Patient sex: F
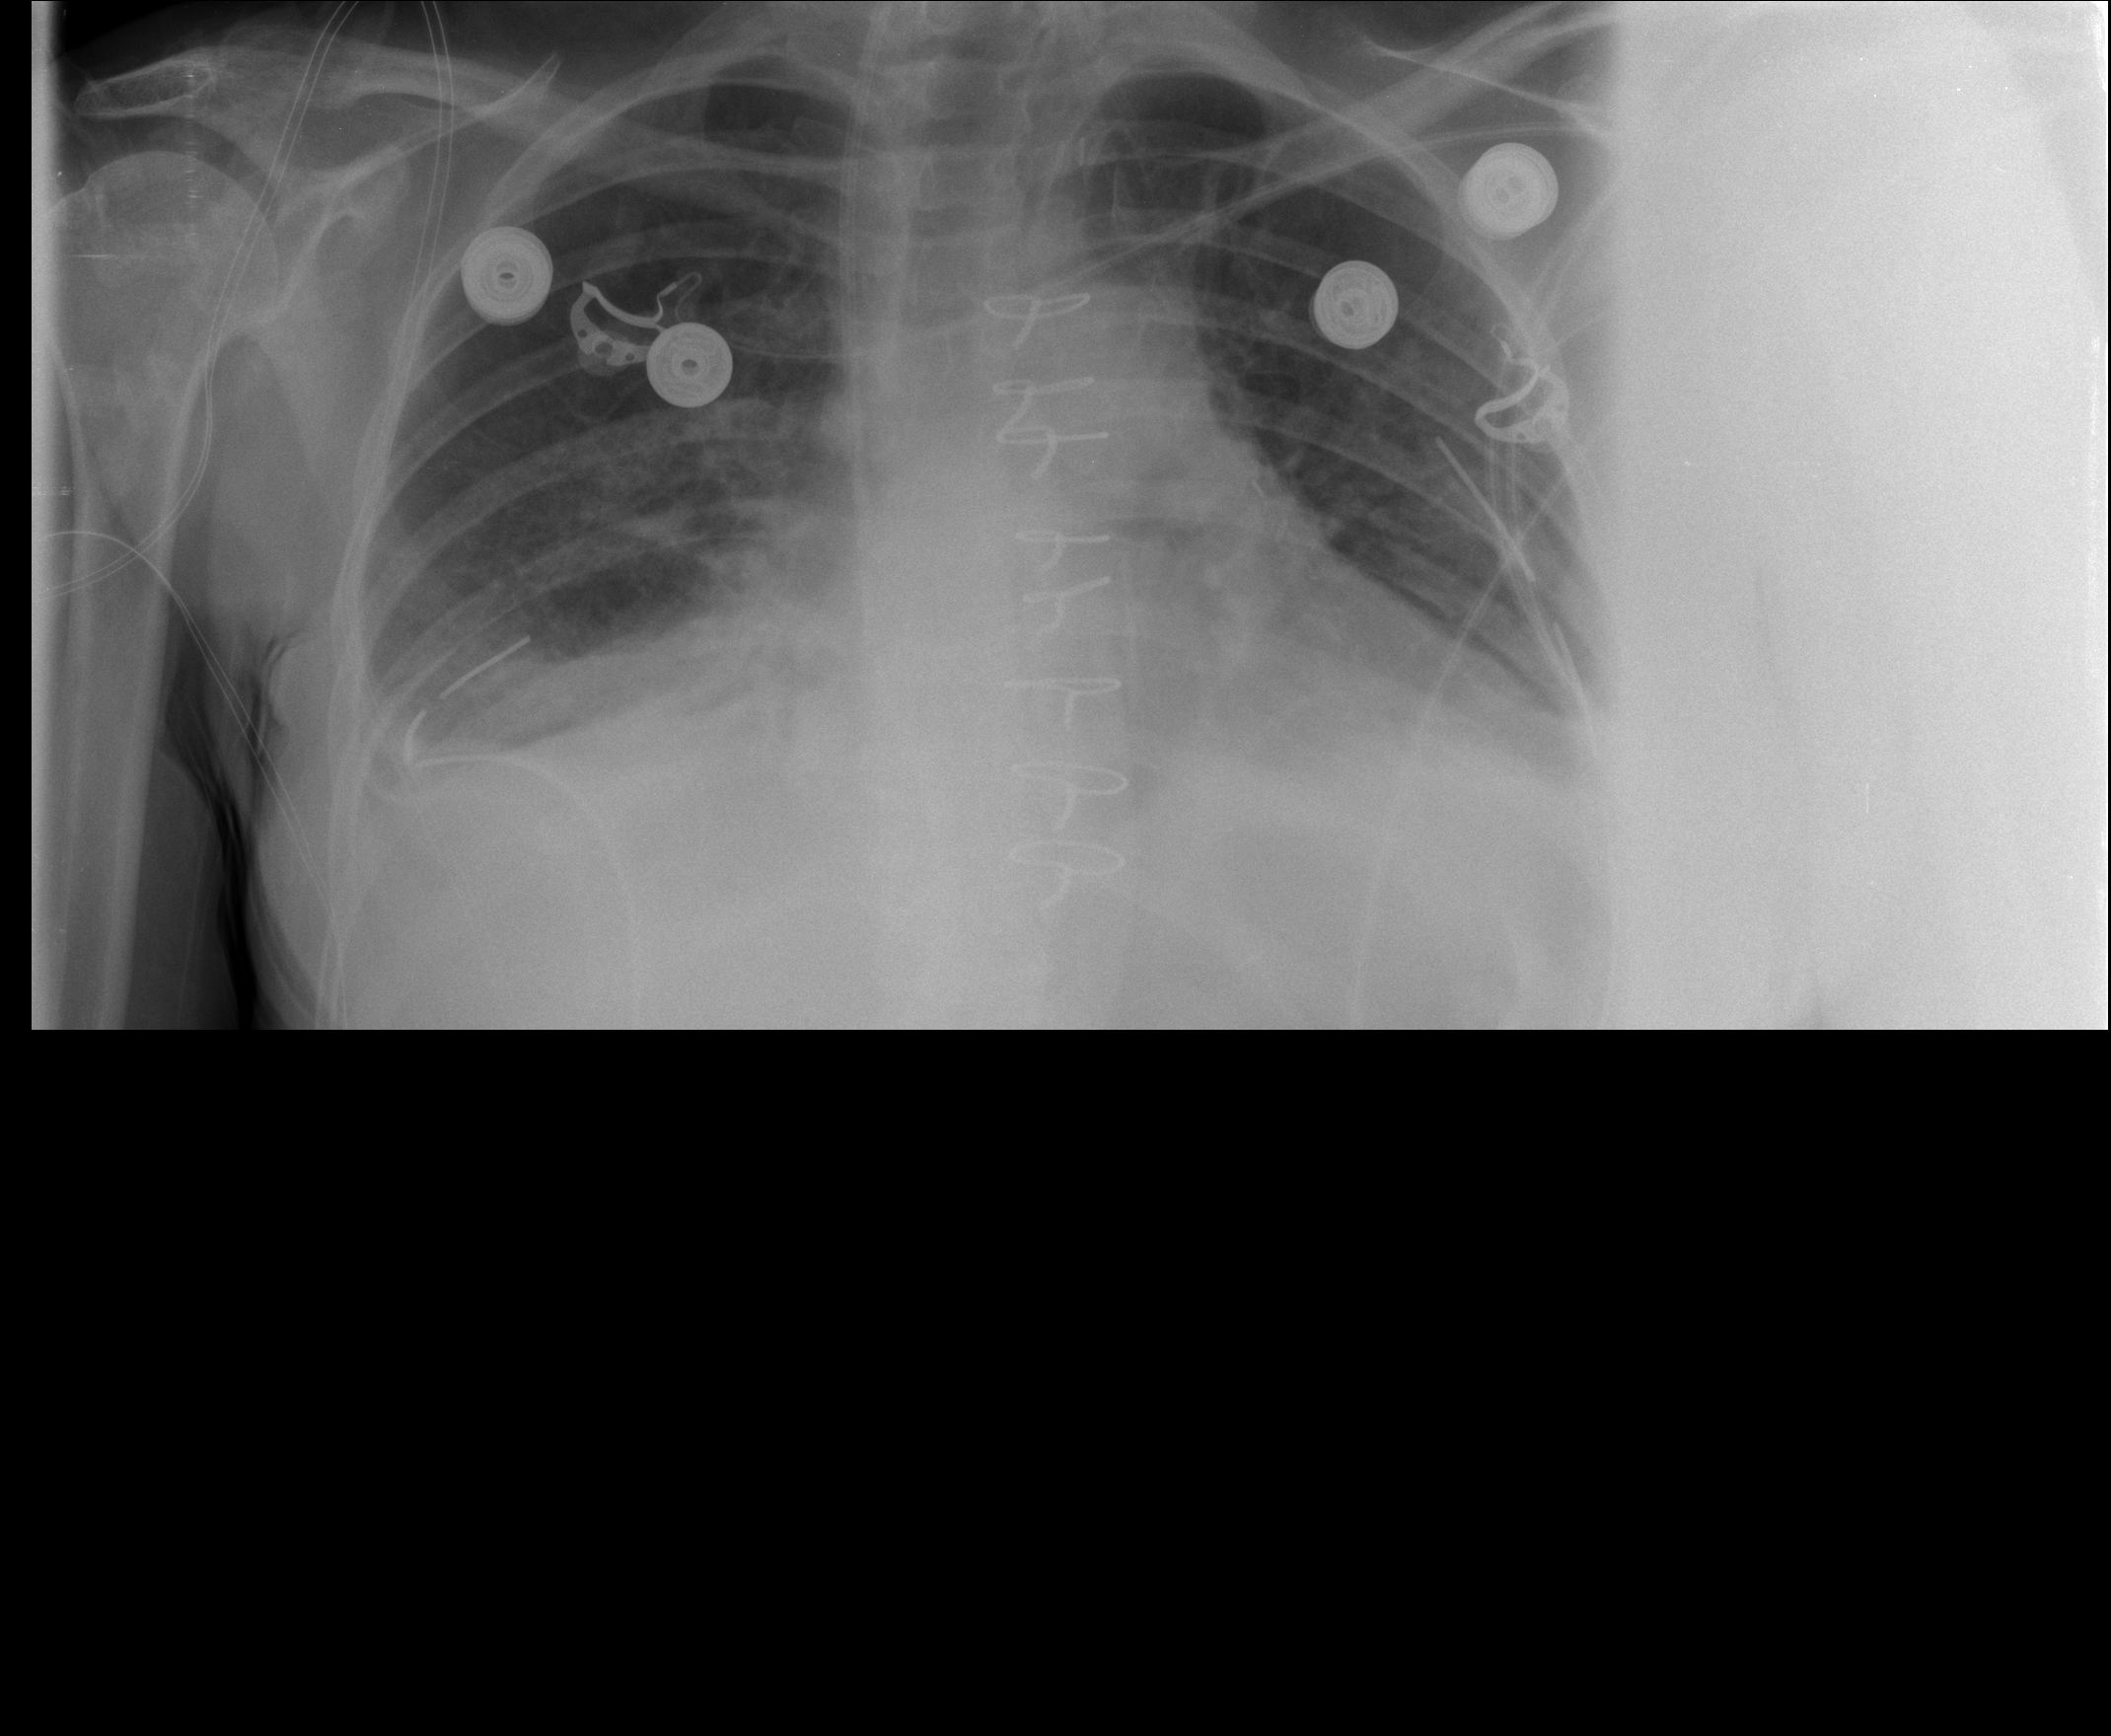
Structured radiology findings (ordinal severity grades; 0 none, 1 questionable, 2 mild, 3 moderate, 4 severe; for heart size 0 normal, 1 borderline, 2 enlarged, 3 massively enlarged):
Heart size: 0
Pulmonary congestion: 0
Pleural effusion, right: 2
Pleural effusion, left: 2
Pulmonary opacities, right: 0
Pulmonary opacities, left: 0
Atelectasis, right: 0
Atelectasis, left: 0